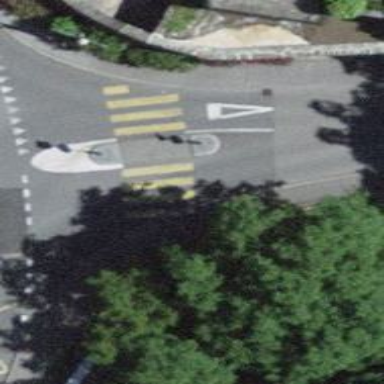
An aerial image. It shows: Uncontrolled road crossing with markings.